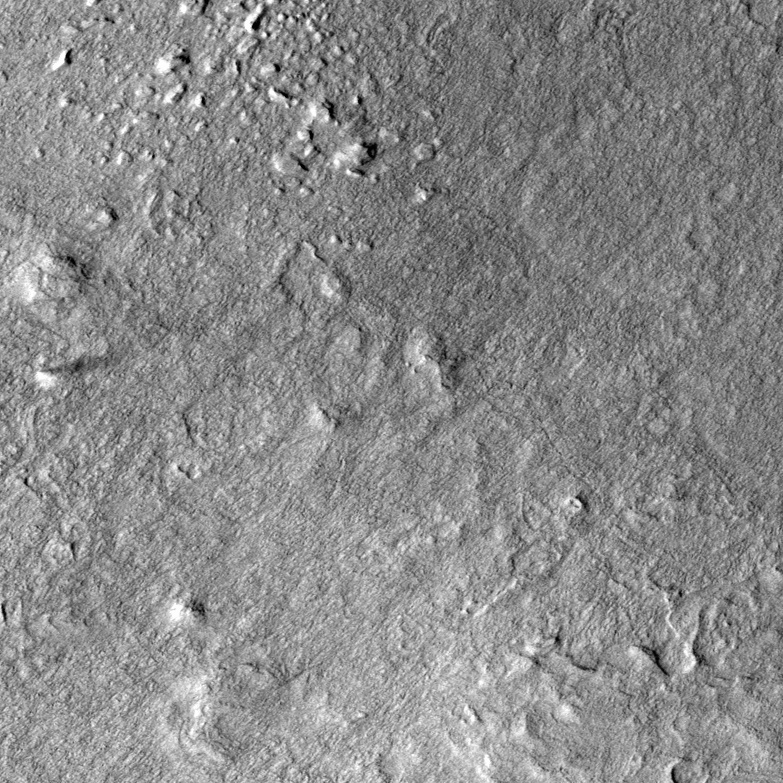
Label: dustdevil